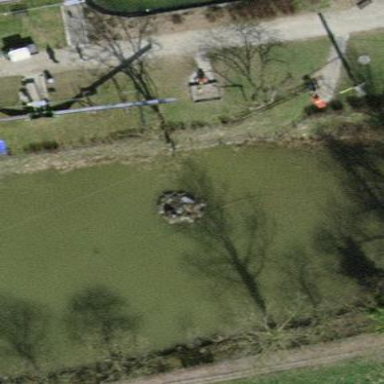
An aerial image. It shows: Serene pond surrounded by nature.